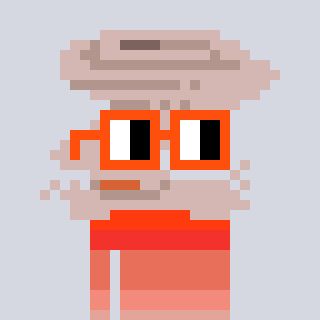
a pixel art character with square orange glasses, a tornado-shaped head and a blue-colored body on a cool background